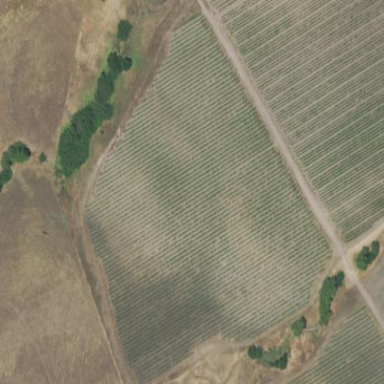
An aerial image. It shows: Vineyard where grapes are grown.